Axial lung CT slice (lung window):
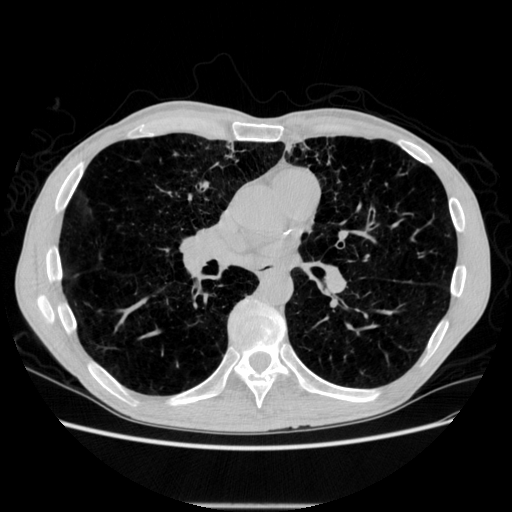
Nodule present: no